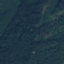
Land use / land cover class: Forest